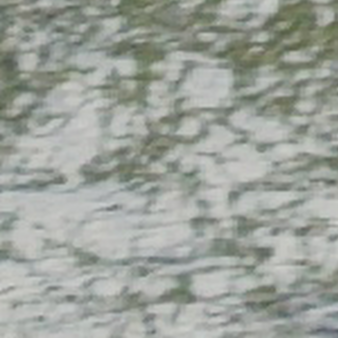
Label: other